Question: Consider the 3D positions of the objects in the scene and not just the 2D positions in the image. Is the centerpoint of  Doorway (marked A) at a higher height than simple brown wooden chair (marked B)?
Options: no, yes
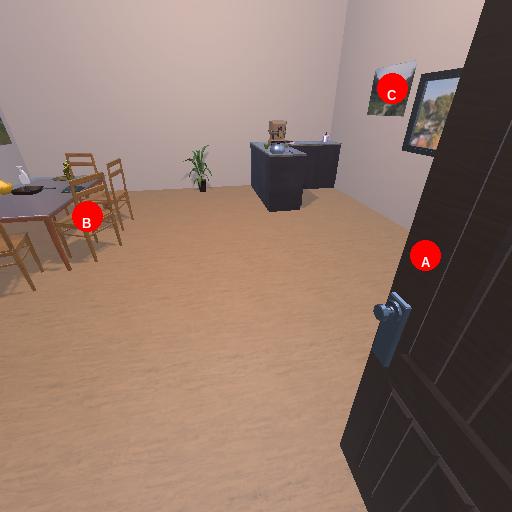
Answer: no